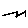
Label: zigzag